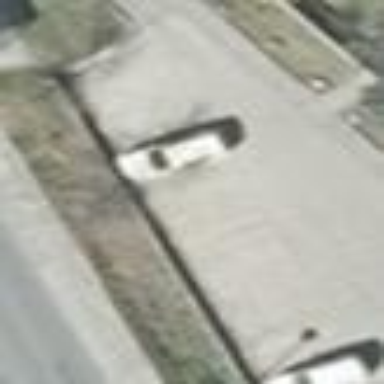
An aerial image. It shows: Parking area with concrete surface.